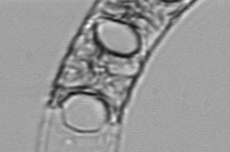
Label: Eucampia